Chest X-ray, PA view. Patient: 58 years old, sex M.
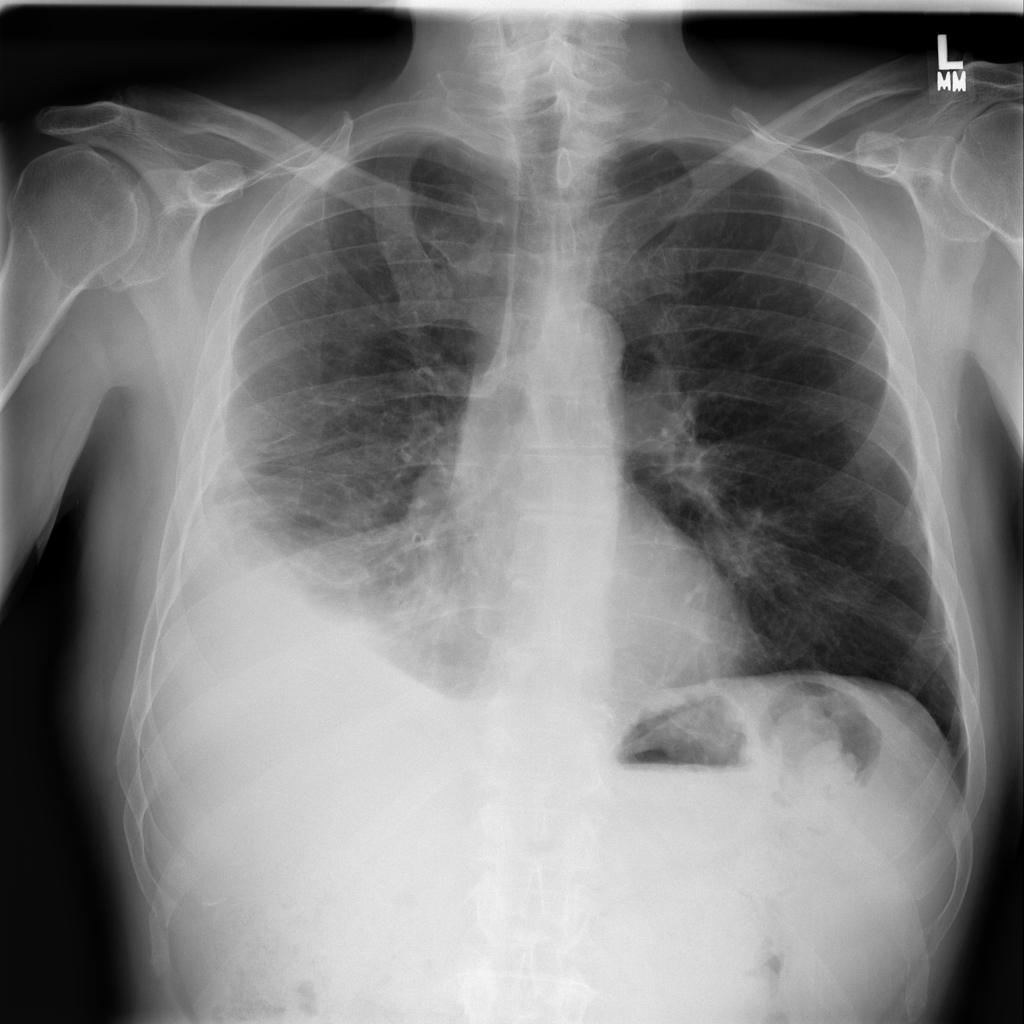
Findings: Atelectasis, Effusion